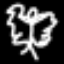
Label: angel